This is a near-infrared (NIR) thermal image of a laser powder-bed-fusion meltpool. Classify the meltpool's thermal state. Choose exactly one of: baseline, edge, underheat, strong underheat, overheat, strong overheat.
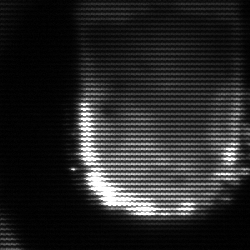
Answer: baseline